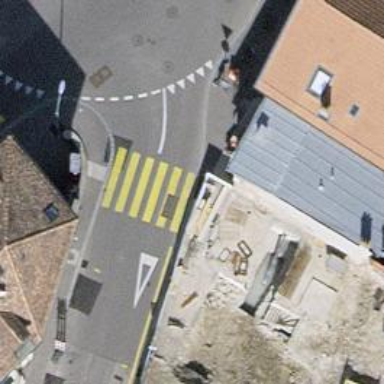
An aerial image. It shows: Uncontrolled crossing on the road.